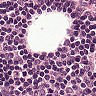
Metastatic tissue present: no